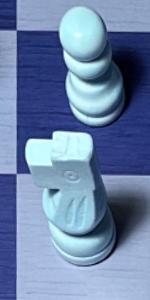
Label: Knight_White